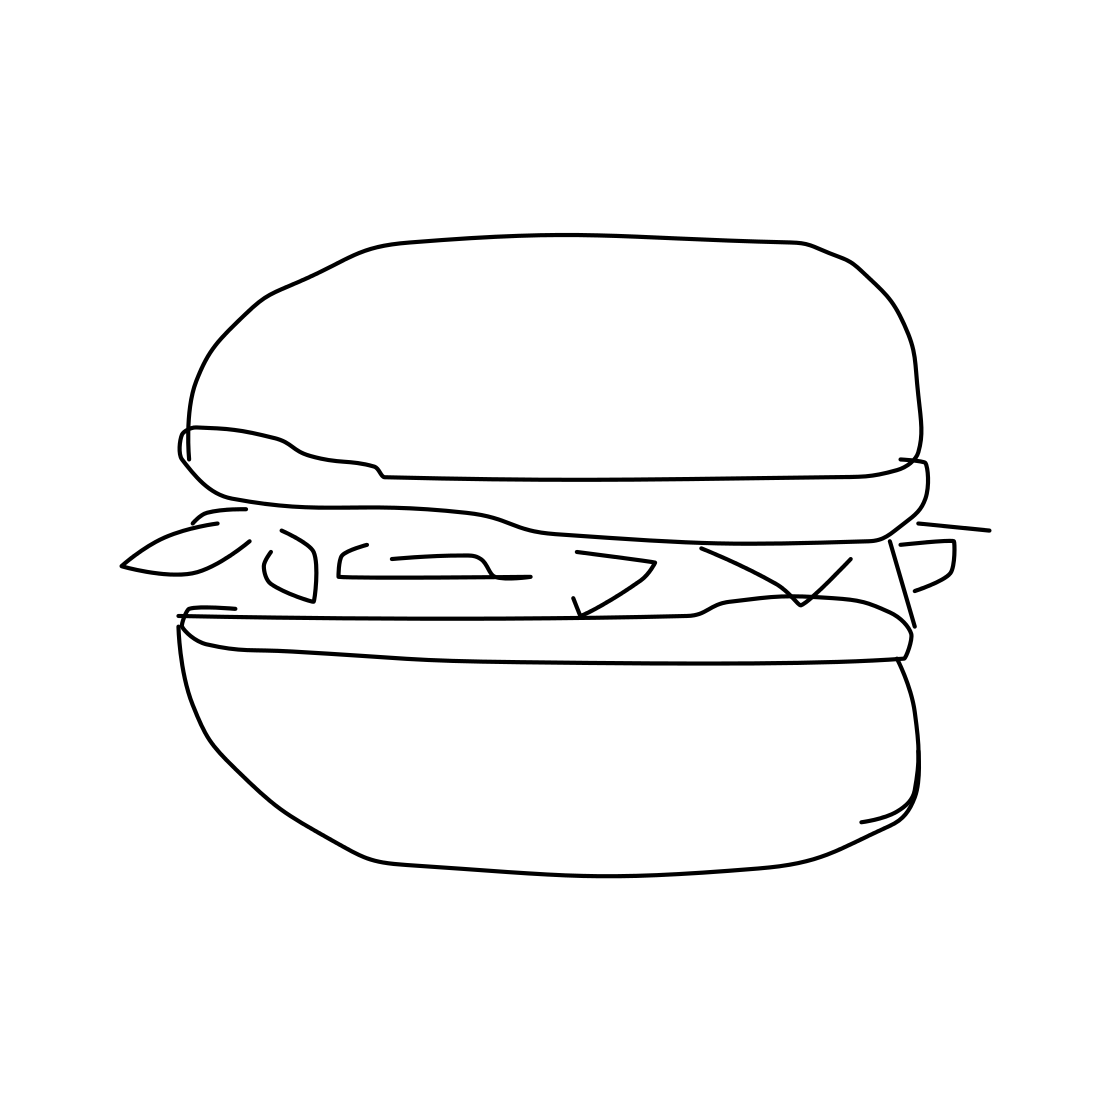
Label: hamburger